Field crop: tomato
Growth stage: 1
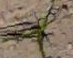
Species: cyperus